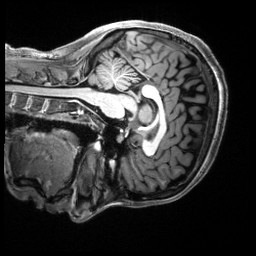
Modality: T1w
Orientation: sagittal
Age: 26
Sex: female
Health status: healthy
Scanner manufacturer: siemens
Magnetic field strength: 3 T
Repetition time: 2.5 s
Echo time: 0.00222 s